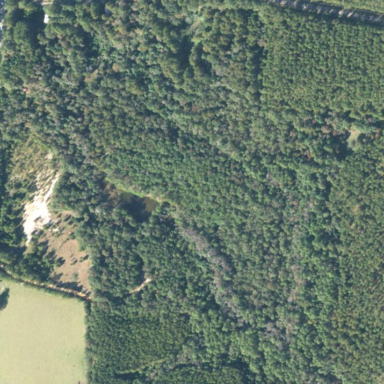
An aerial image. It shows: Mixed woodland with various types of leaves.